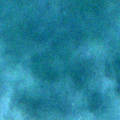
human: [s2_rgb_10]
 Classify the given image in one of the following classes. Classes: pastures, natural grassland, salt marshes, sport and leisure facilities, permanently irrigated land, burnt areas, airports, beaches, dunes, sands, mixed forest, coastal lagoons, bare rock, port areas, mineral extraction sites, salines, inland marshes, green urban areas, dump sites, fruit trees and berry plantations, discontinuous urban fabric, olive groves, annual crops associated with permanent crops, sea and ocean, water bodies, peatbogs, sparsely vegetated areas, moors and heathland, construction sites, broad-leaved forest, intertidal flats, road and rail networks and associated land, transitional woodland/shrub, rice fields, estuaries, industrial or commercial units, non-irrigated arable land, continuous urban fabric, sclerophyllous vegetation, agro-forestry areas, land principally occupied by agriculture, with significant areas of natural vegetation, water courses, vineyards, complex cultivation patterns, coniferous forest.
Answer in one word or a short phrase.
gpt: sea and ocean